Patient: sex M, age 69
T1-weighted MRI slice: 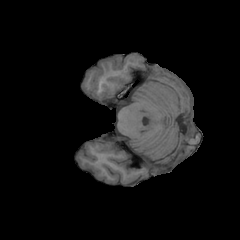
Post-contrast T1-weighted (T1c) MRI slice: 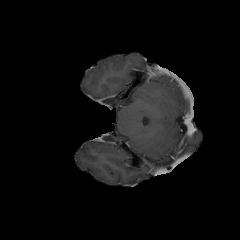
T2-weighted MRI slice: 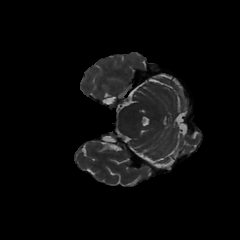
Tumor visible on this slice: no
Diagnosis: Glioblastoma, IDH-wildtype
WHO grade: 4